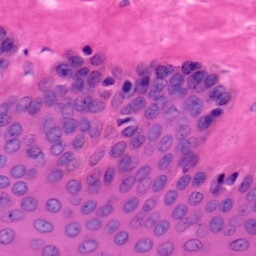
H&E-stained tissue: Skin